Question: If I have a model that looks like this:

and I do a Linq to Entities query like this:
'''
var c = MyContext.Contact.Count();
'''
I'll get a SQL query that is as big as all out doors!
'''
SELECT
[GroupBy1].[A1] AS [C1]
FROM ( SELECT
COUNT(1) AS [A1]
FROM [dbo].[Contacts] AS [Extent1]
LEFT OUTER JOIN (SELECT
[UnionAll1].[Id] AS [C1]
FROM (SELECT
[Extent2].[Id] AS [Id]
FROM [dbo].[Companies] AS [Extent2]
UNION ALL
SELECT
[Extent3].[Id] AS [Id]
FROM [dbo].[Employees] AS [Extent3]) AS [UnionAll1]
UNION ALL
SELECT
[Extent4].[Id] AS [Id]
FROM [dbo].[Contractors] AS [Extent4]) AS [UnionAll2] ON [Extent1].[Id] = [UnionAll2].[C1]
LEFT OUTER JOIN (SELECT
[UnionAll3].[Id] AS [C1]
FROM (SELECT
[Extent5].[Id] AS [Id]
FROM [dbo].[Suppliers] AS [Extent5]
UNION ALL
SELECT
[Extent6].[Id] AS [Id]
FROM [dbo].[Customers] AS [Extent6]) AS [UnionAll3]
UNION ALL
SELECT
[Extent7].[Id] AS [Id]
FROM [dbo].[People] AS [Extent7]) AS [UnionAll4] ON [Extent1].[Id] = [UnionAll4].[C1]
) AS [GroupBy1]
'''
It seems to me that this should be a very simple query that executes over the base type table (Contact in this case) The model that I've included here is a watered down sample of what I'm working with. As you can imagine with a hierarchy 6 levels deep rather than 3 the SQL queries on anything other than the most derived types are very expensive.
Is there any way to tweek the query, or the model definition to reduce the unnecessary complexity of this query.
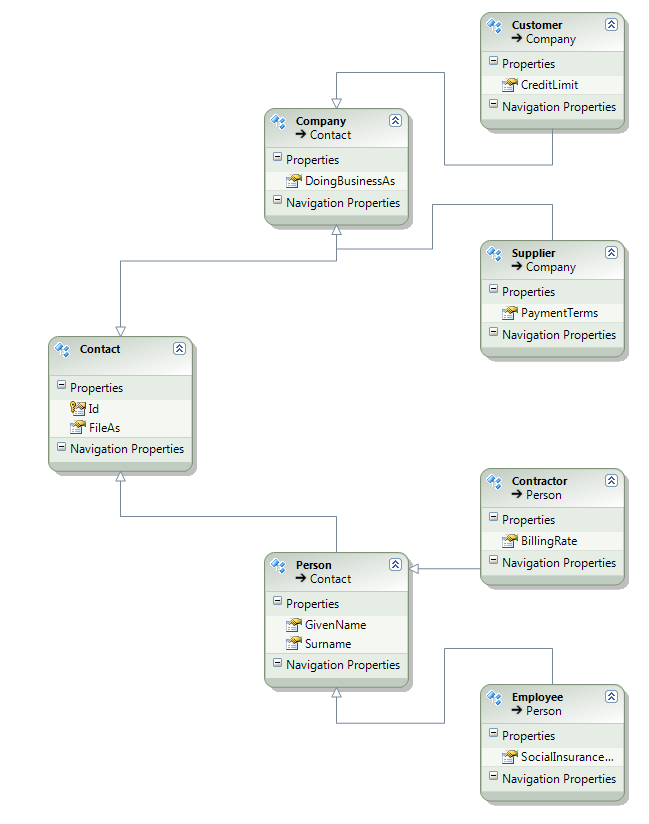
Answer: It's <URL>.